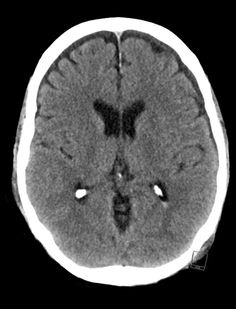
Label: notumor